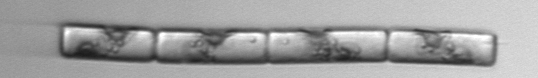
Label: Guinardia_delicatula